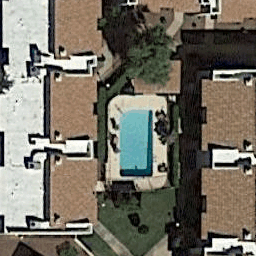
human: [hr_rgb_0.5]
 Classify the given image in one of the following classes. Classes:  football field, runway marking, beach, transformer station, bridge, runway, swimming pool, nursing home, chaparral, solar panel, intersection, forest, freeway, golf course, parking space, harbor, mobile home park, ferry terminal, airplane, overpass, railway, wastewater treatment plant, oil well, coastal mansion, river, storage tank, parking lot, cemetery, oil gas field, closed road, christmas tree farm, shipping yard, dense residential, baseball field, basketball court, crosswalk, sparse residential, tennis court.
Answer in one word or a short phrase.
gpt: swimming pool